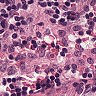
Metastatic tissue present: yes